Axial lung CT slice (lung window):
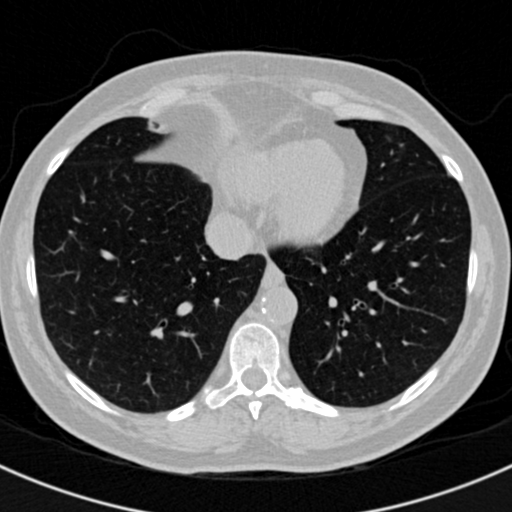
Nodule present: no